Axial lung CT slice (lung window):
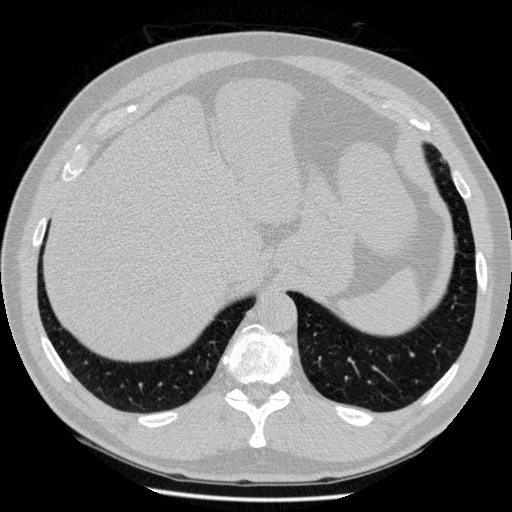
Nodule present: no